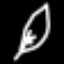
Label: leaf